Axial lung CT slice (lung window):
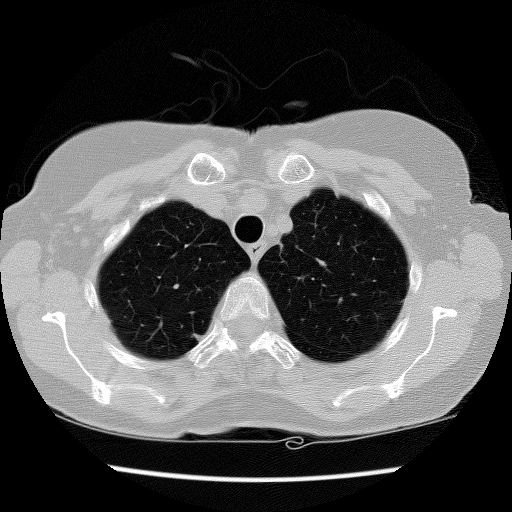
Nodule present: no